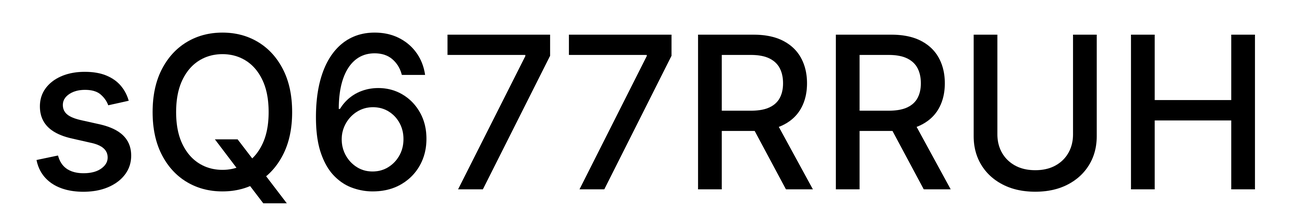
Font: Inter_Medium